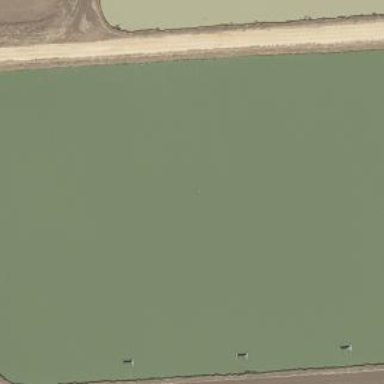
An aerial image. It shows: Aquaculture pond with natural water.